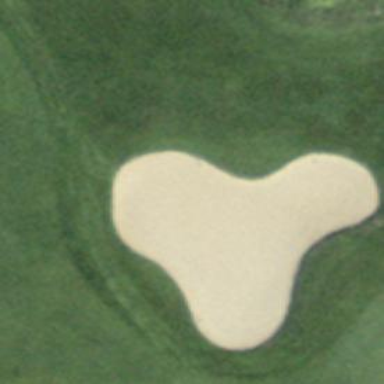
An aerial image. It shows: Golf bunker filled with sandy terrain.